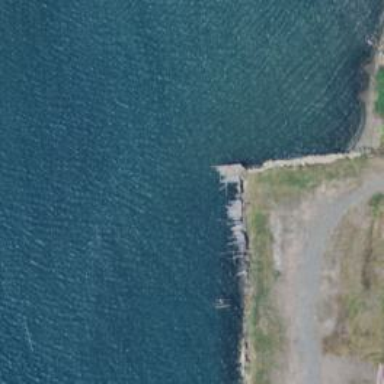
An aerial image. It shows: Pier that has been ruined.